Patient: sex M, age 71
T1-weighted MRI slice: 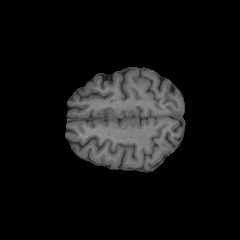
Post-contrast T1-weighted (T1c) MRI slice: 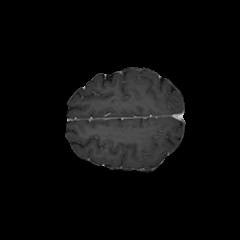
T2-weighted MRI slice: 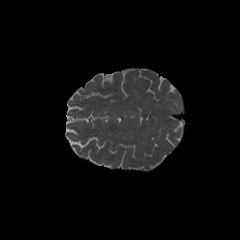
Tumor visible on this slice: no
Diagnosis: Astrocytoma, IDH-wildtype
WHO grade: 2